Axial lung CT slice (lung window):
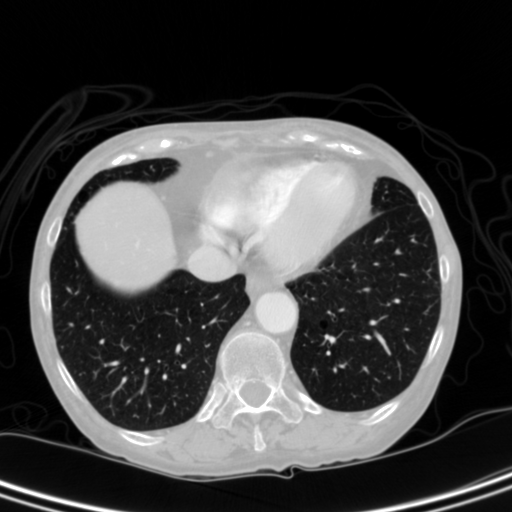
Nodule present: no